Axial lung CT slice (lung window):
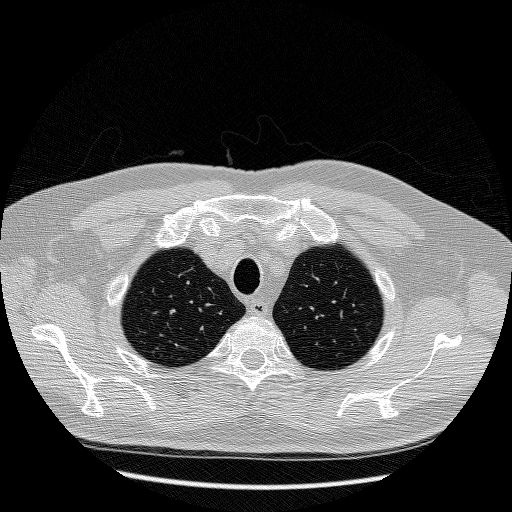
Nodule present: no